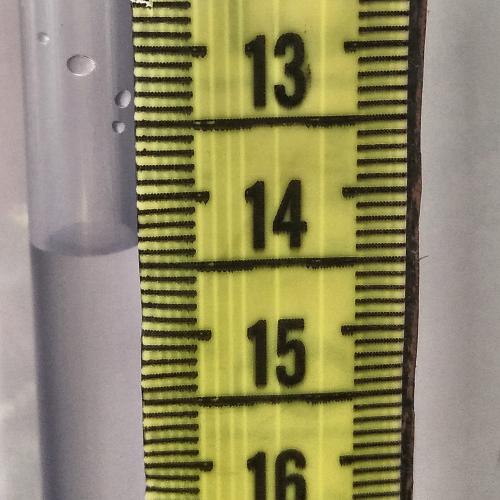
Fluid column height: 14.4 cm